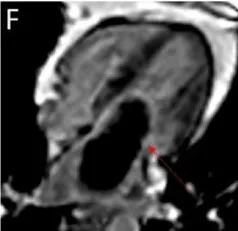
Delayed gadolinium enhancement CMR with long inversion time suggested a thrombus.
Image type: radiology (mri)